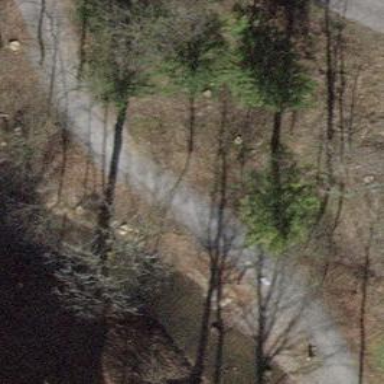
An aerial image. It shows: Pebblestone path.